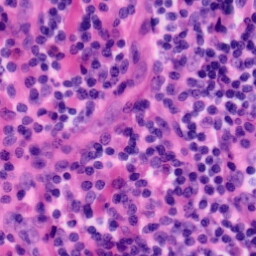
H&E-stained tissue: Tonsil